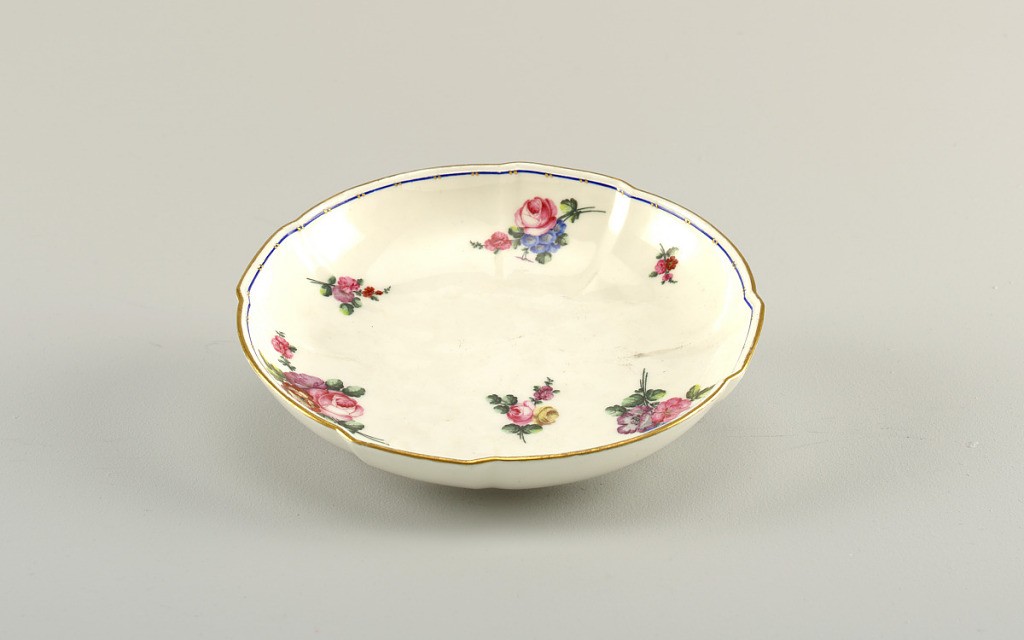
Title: Dish (One of Four)
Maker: Sèvres Porcelain Manufactory, French, established 1756
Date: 1768
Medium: soft paste porcelain, vitreous enamel, gold
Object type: dish
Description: Round with four quadrant protrusions in sides. Decorated with floral sprays. Slim blue band on inside edge. Top edge gilded.